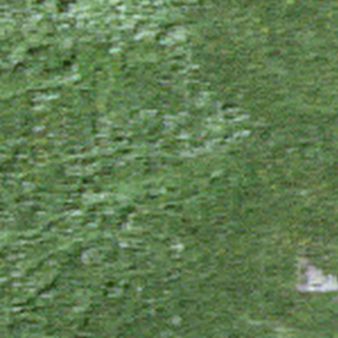
Label: other